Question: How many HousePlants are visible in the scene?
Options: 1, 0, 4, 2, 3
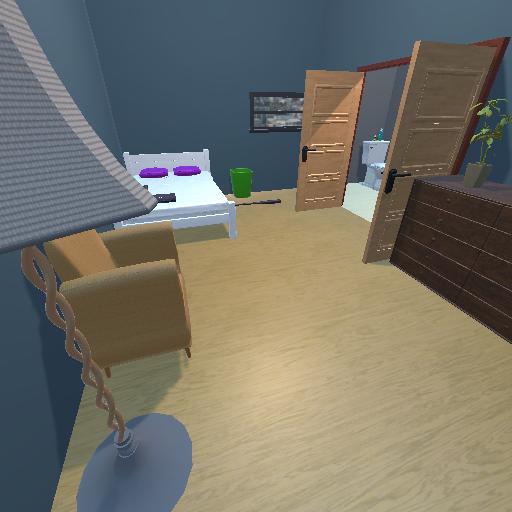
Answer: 1